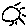
Label: sun